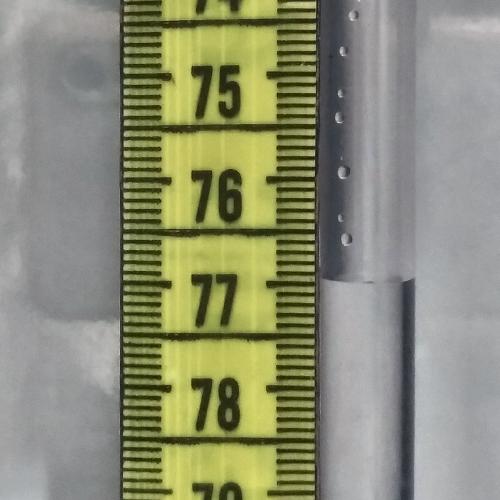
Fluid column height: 77.0 cm